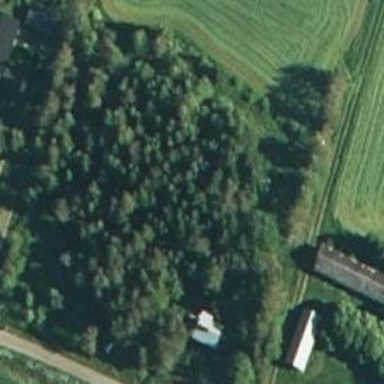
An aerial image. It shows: Forest dominated by needle-leaved trees.